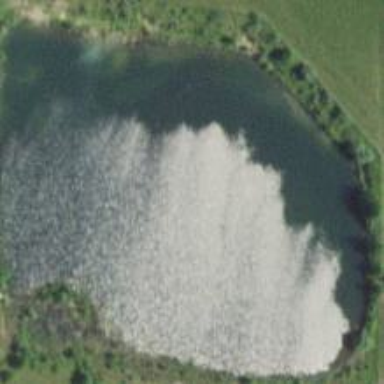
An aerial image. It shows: Pond with natural water.